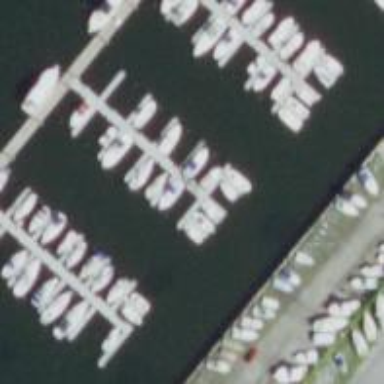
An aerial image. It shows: Pier with mooring facilities.